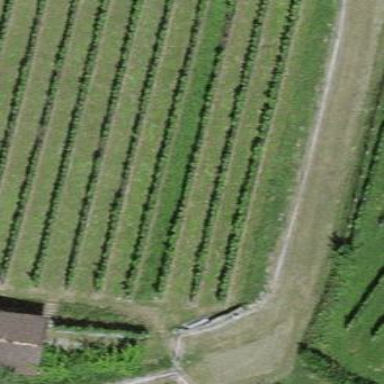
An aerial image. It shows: Vineyard with grape crops.